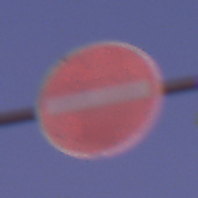
Verkehrszeichen: VerbotDerEinfahrt
Umgebung: Outdoor, Nature
Tageszeit: Dawn
Wetter: PartlyCloudy
Licht: Natural
Jahreszeit: NotSpecified
Kontrast: MediumContrast